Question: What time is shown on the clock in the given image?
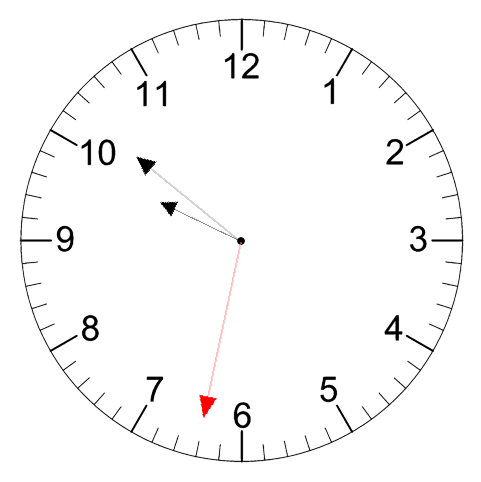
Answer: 09:51:32